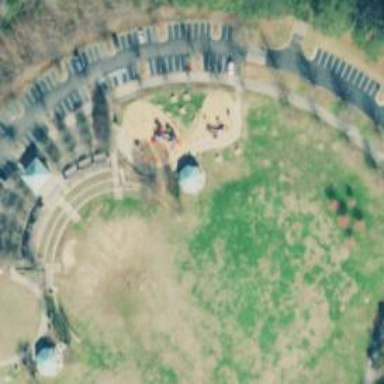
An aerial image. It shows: Playground featuring roundabout.